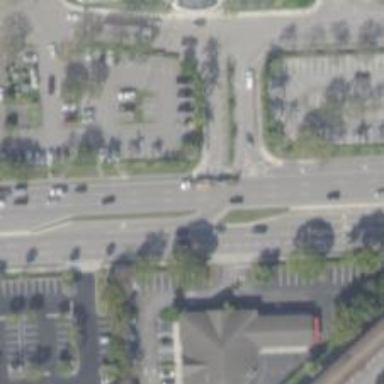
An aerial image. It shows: Primary highway with separate asphalt sidewalks.